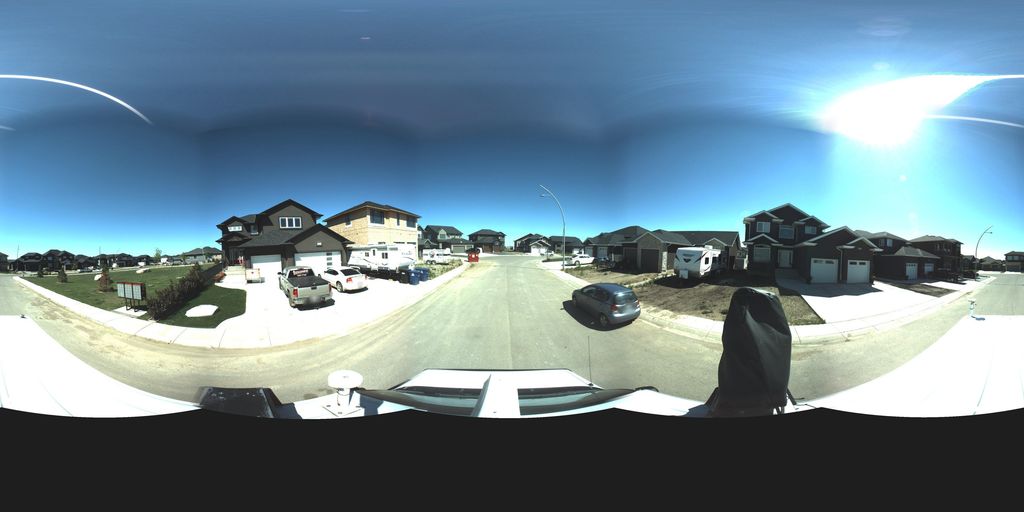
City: saskatoon